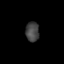
Tissue: prostate
Cell type: T cells
Senescence score: 0.7508
Nuclear area (px): 262
Mean DAPI intensity: 67.393